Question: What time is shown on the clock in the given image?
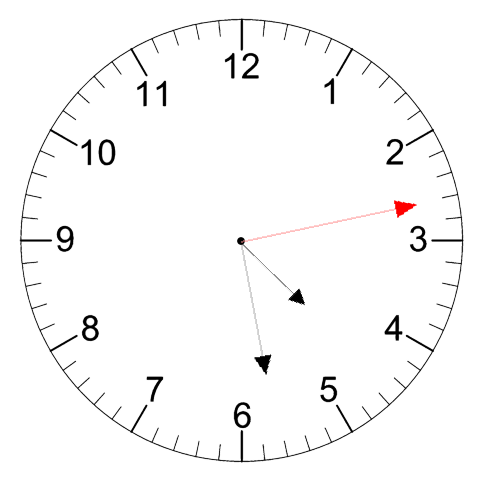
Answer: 04:28:13